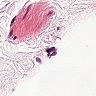
Metastatic tissue present: no